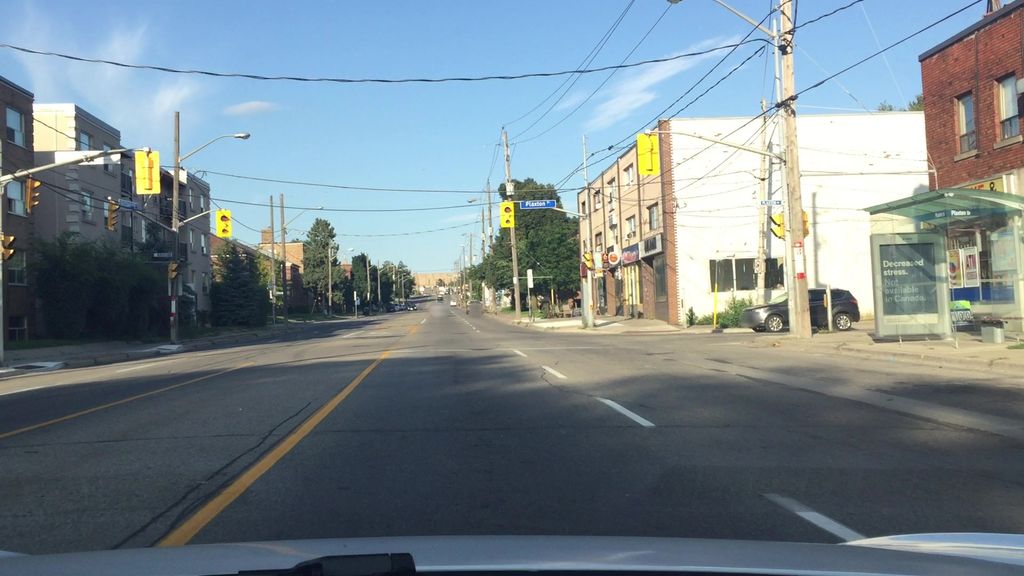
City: toronto